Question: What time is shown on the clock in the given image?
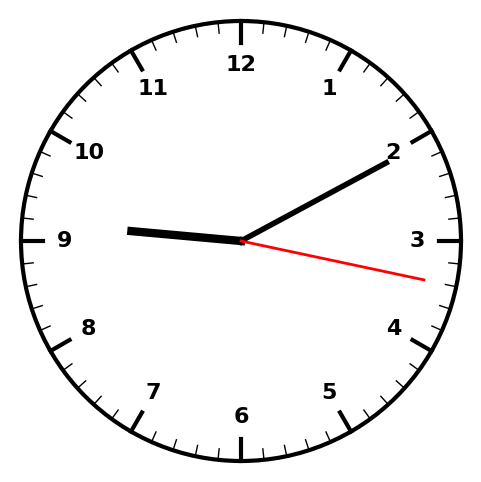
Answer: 09:10:17